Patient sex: M
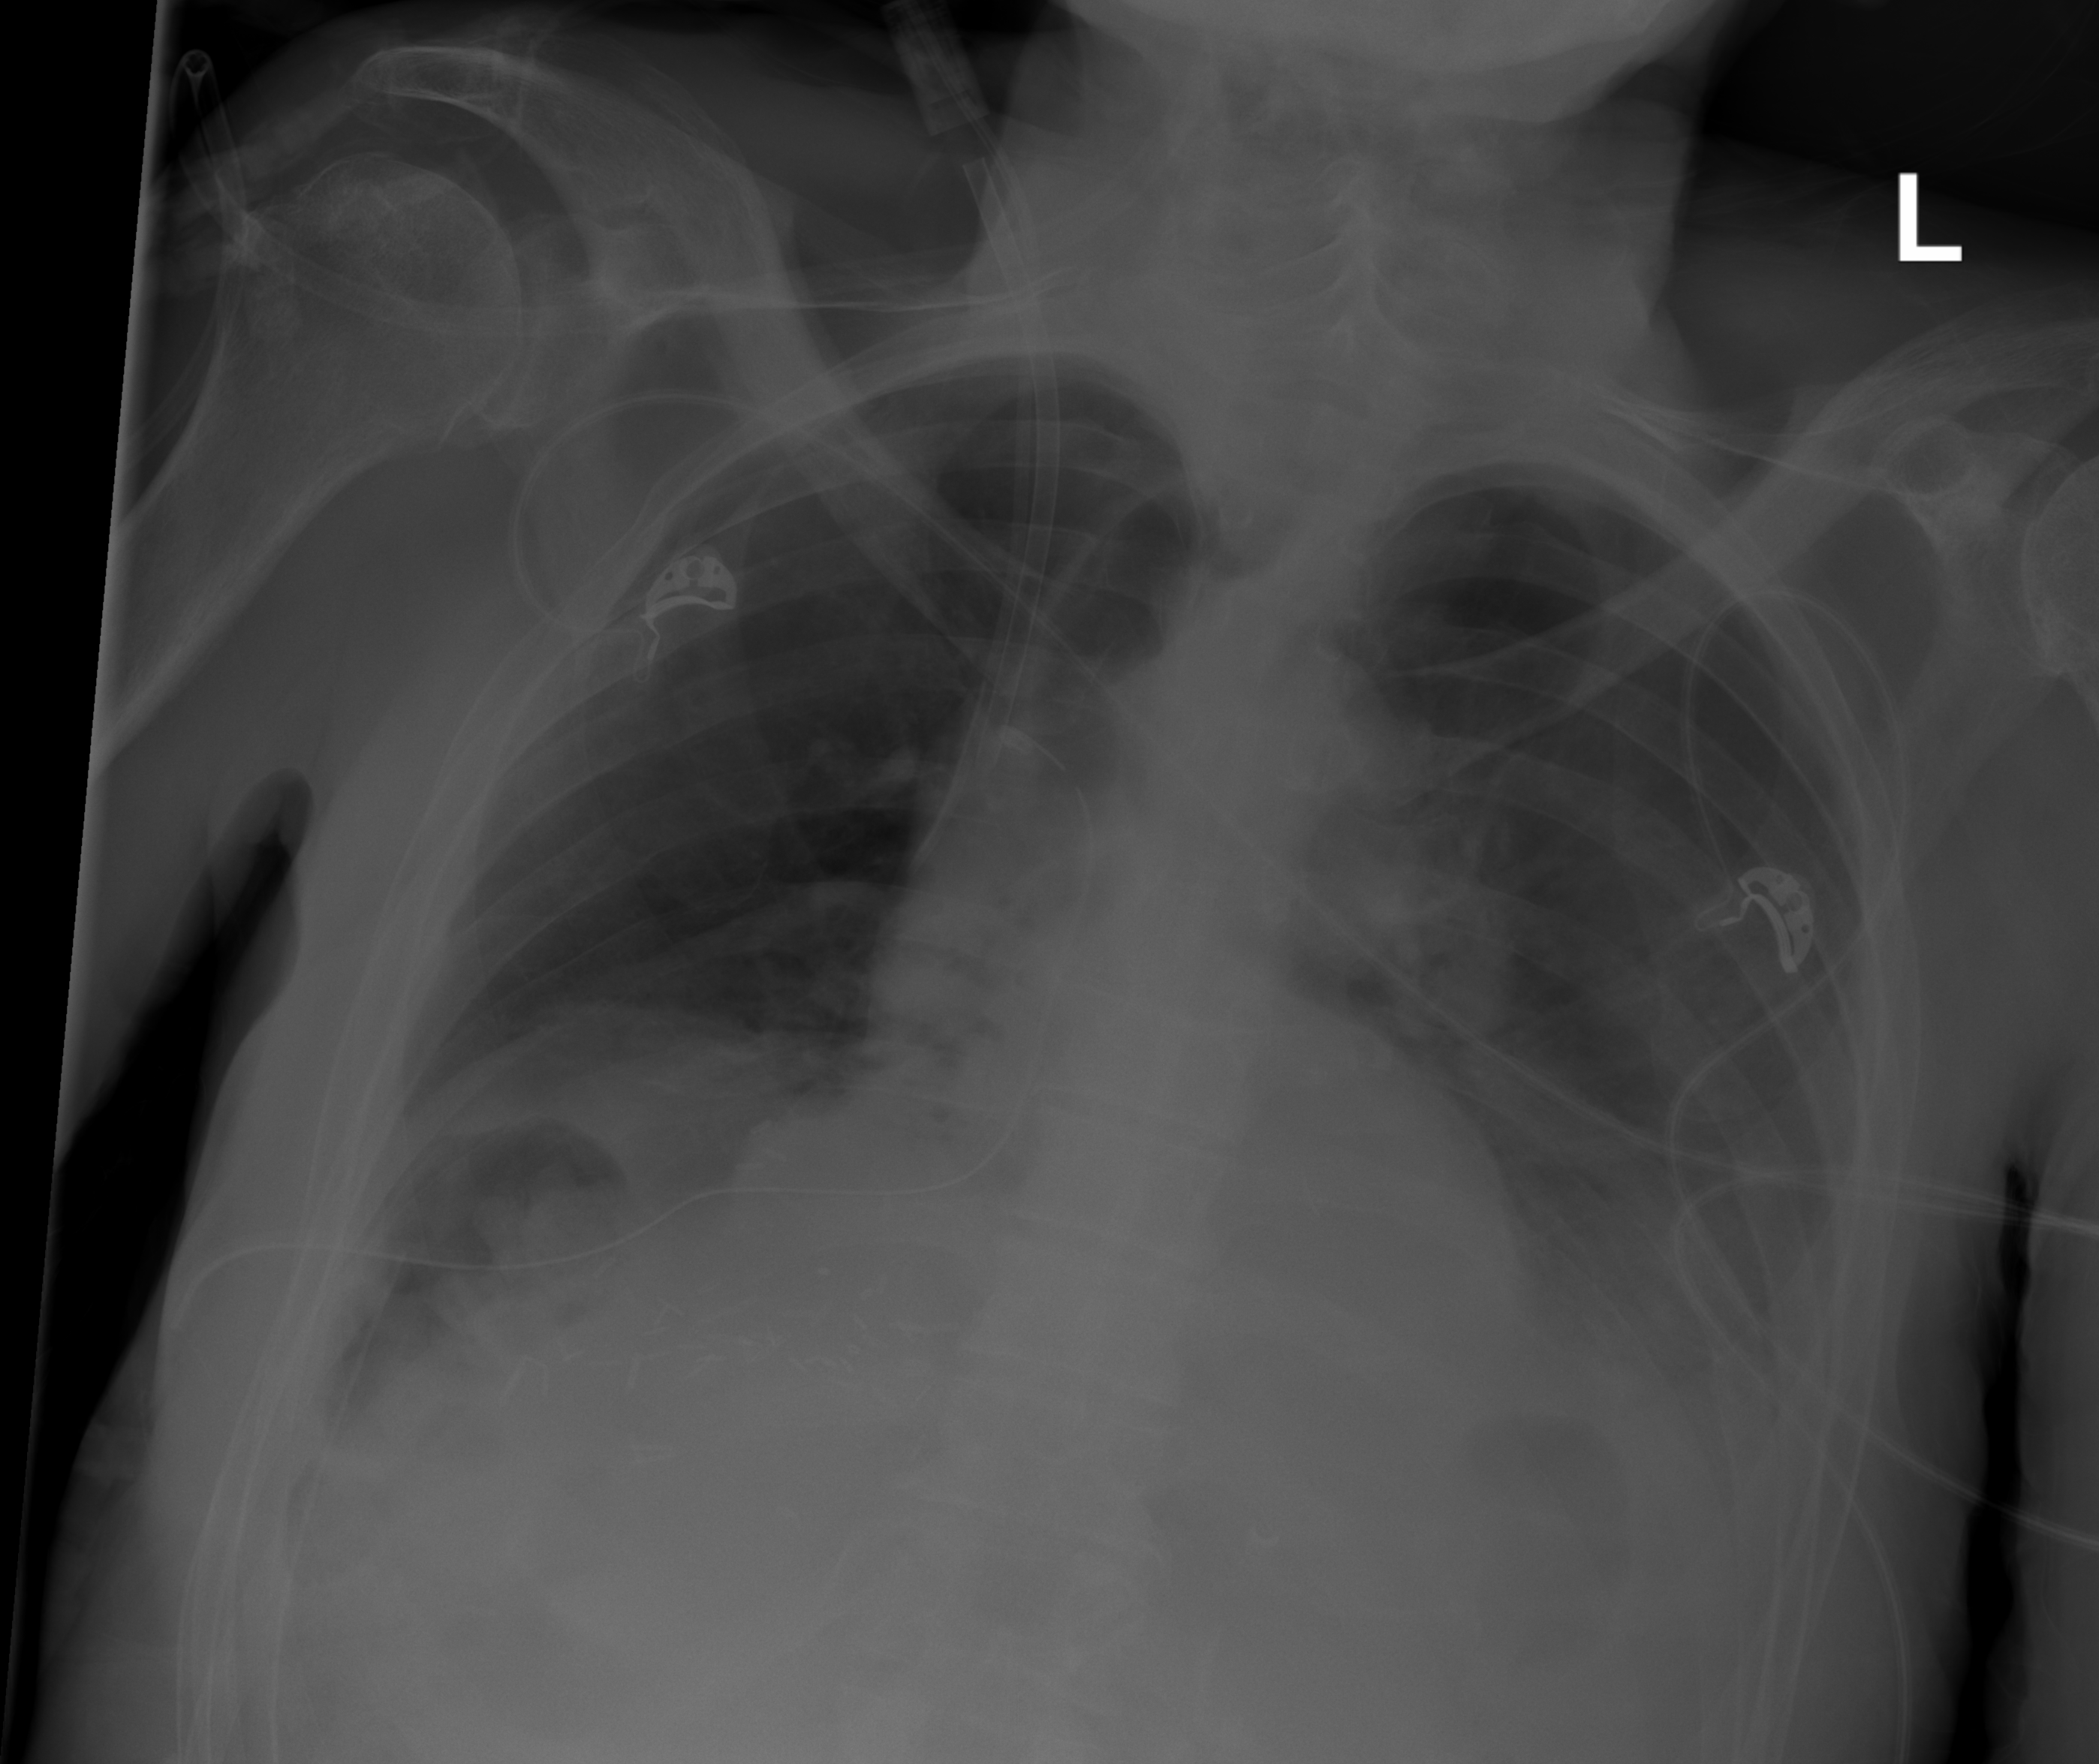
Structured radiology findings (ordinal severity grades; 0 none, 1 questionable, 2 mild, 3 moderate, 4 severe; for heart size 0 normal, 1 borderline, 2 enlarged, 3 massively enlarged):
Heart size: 0
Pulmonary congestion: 0
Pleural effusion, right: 0
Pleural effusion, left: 1
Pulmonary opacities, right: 1
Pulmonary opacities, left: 0
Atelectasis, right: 1
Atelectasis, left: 2